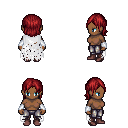
a pixel art fantasy rpg character, female body template, human, dark skin, white tattered cape, metal pants, brunette long bangs hairstyle, white cloth bracers, maroon shoes, four views (front, back, left, right), 2x2 character sprite sheet, small pixel art, hard edges, no anti-aliasing